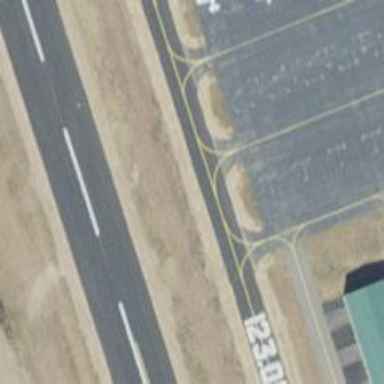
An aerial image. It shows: Image of taxiway at airport.